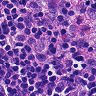
Metastatic tissue present: no